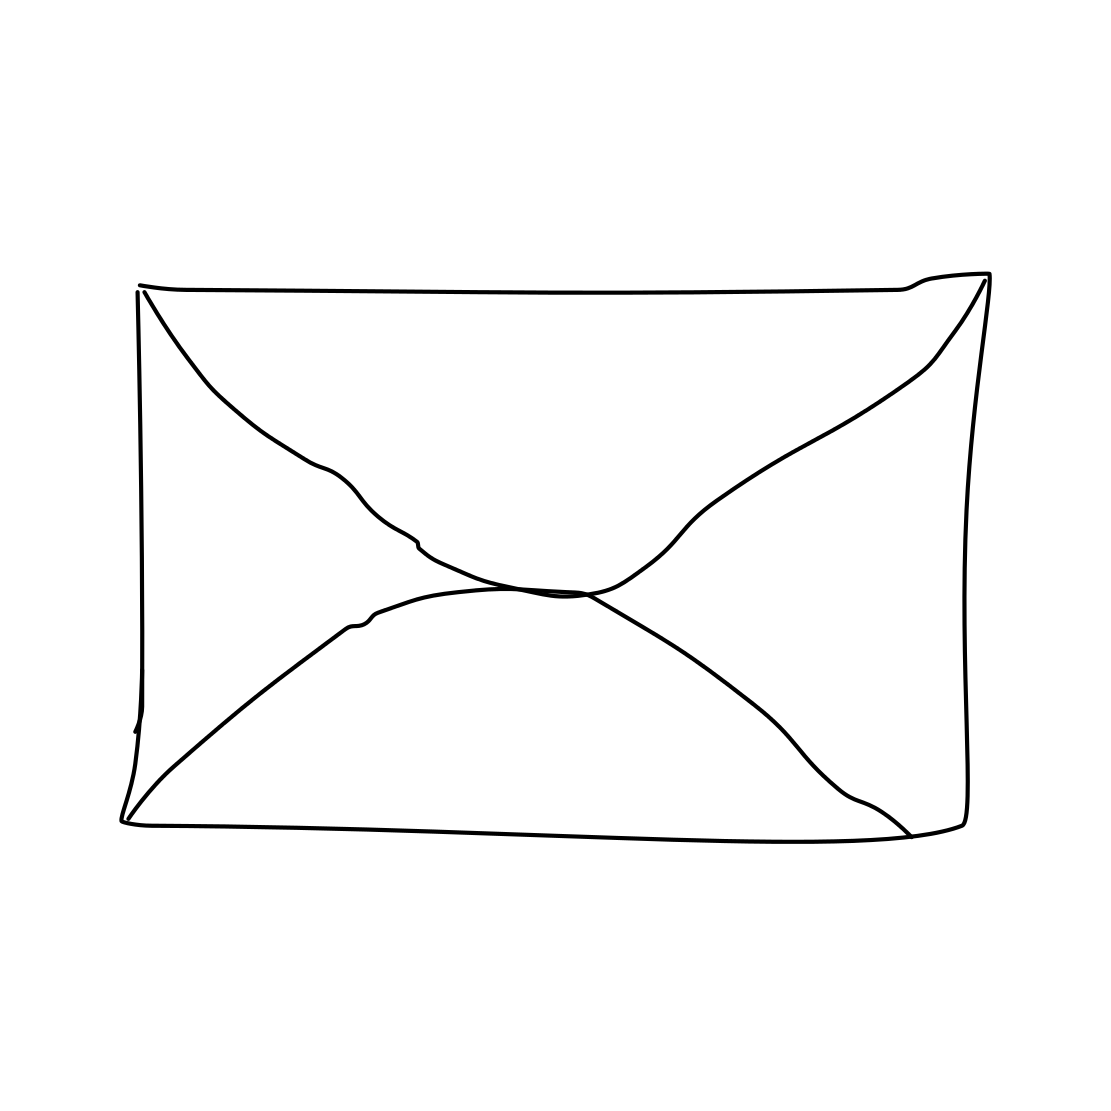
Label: envelope